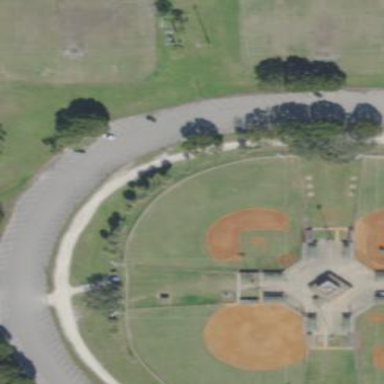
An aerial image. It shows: Baseball pitch enclosed by fence.